Question: I have lot of thumbnail and I want to show check box on images at left-top side as shown in image. I am displaying thumbnail images in Repeater.

How can I do this?
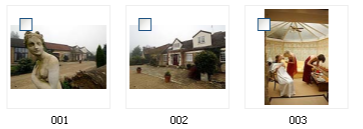
Answer: Keep the image and check box in a container after that absolutely position the checkbox